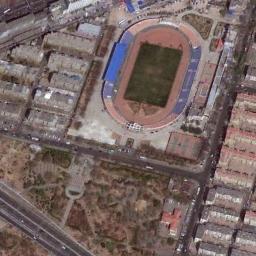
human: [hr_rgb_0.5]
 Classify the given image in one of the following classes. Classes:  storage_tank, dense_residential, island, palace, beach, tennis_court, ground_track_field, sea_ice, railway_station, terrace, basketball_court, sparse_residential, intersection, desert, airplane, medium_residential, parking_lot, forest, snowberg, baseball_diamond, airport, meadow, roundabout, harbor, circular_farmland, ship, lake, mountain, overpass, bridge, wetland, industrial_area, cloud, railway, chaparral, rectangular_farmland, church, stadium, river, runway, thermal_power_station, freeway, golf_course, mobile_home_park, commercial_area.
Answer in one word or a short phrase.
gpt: stadium